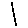
Label: line